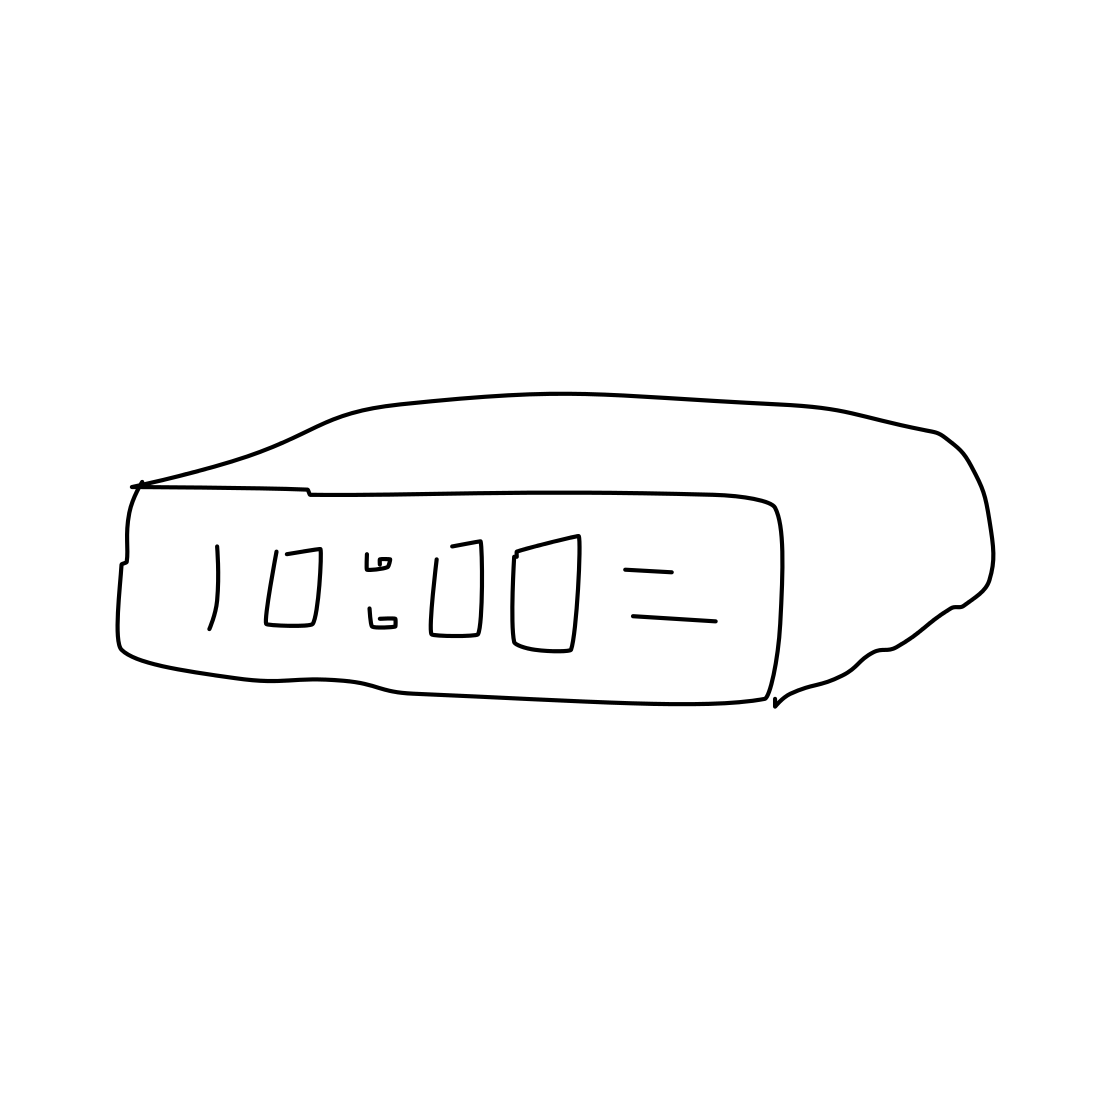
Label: alarm clock